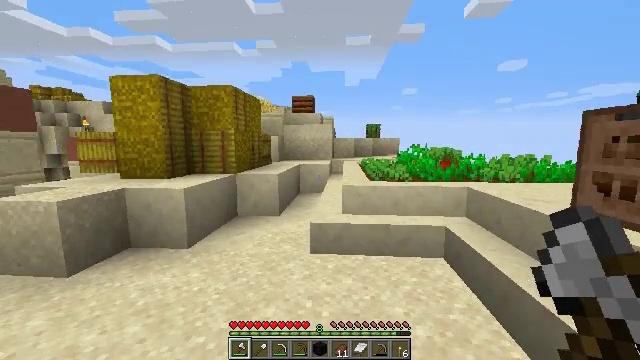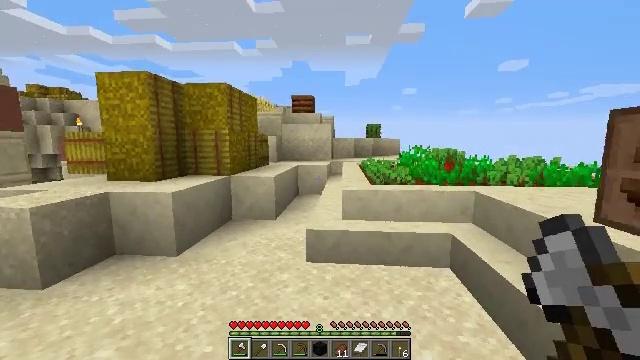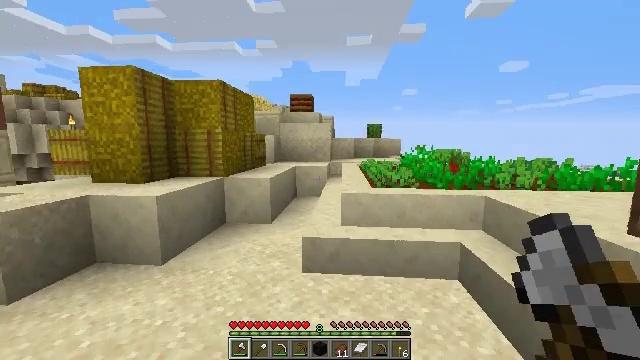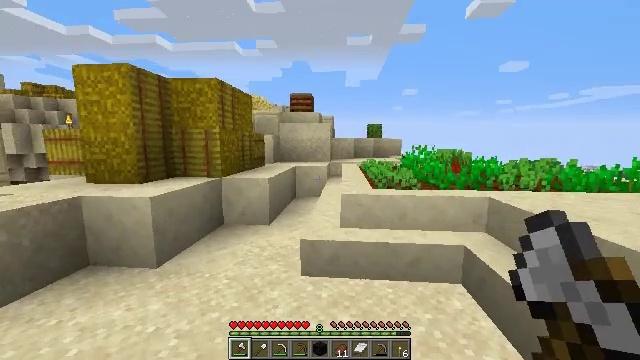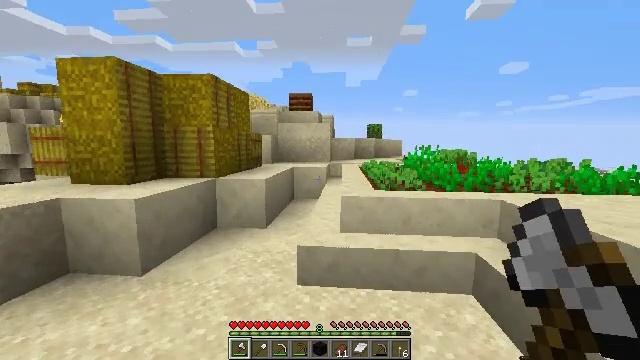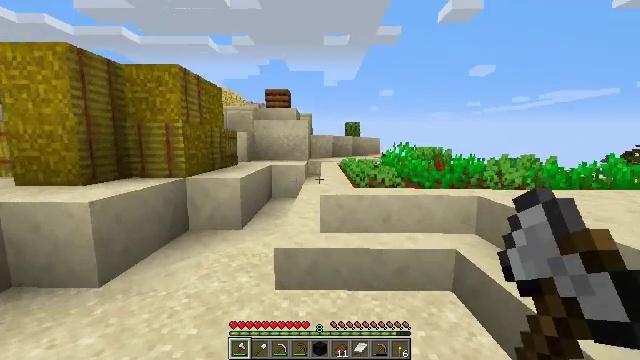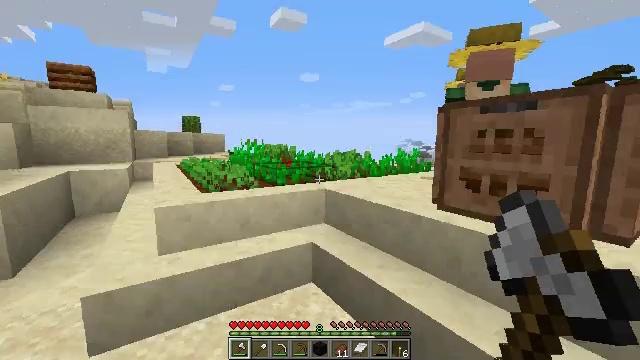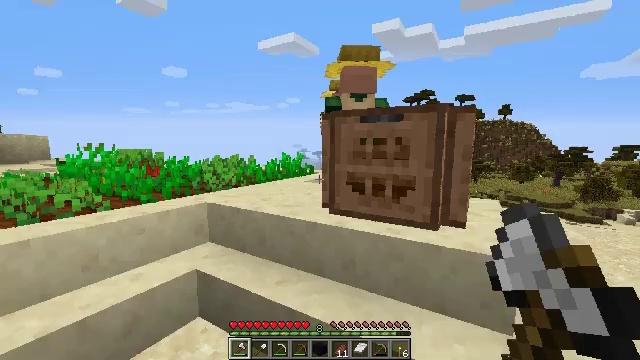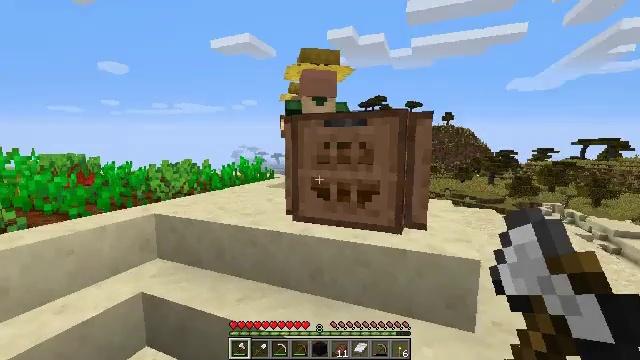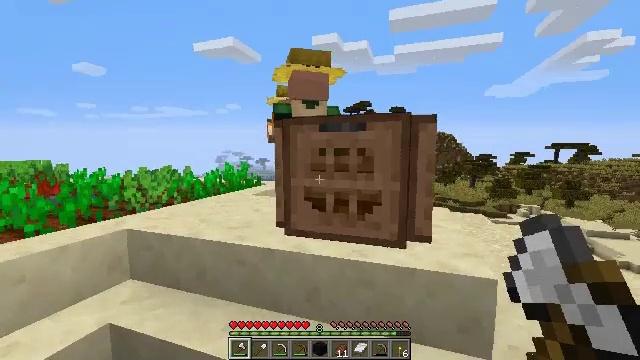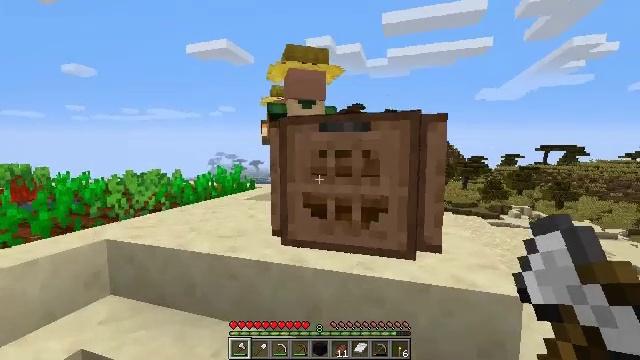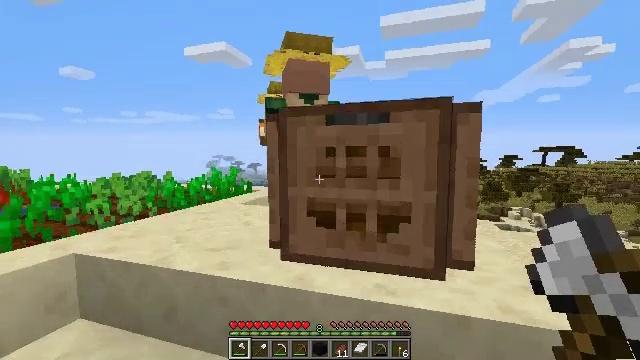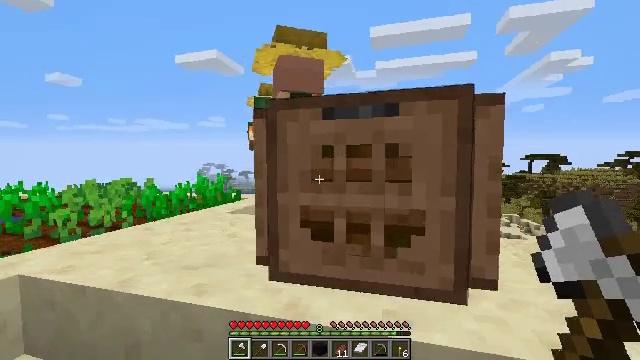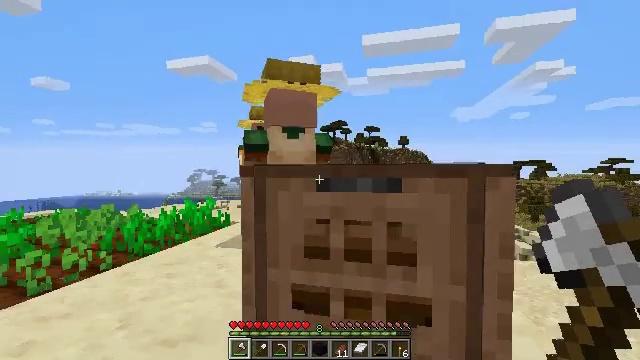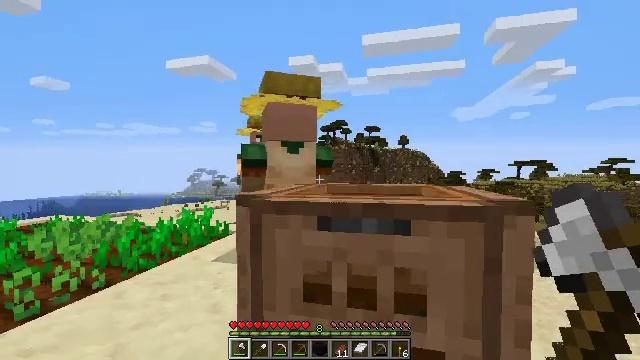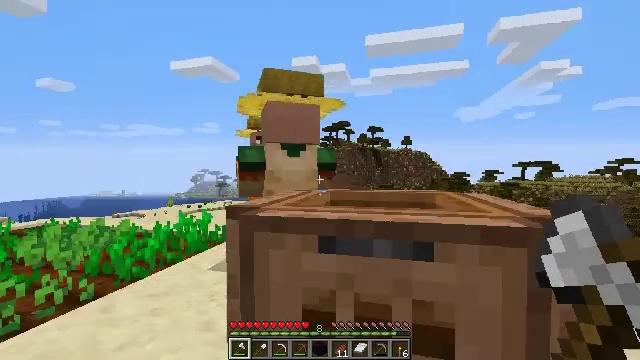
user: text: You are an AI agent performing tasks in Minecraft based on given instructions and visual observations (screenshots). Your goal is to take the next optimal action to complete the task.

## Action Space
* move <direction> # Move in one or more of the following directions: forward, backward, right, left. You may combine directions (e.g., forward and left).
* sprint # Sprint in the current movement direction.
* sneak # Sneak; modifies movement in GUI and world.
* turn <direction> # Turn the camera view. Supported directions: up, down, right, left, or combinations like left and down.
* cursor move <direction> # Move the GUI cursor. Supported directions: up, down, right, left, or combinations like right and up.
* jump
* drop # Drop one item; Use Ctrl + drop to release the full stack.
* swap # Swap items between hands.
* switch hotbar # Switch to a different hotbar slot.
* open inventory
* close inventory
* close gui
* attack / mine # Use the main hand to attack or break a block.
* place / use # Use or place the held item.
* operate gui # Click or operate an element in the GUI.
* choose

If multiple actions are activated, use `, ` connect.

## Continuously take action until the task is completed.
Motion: motion action
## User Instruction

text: Harvest the mature beetroots.
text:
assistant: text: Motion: move forward
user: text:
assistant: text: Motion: move forward
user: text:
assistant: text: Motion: move forward
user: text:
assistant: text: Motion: move forward
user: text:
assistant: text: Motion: move forward, turn right
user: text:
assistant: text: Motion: move forward, turn right
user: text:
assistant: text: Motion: move forward, turn right
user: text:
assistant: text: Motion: move forward, turn right
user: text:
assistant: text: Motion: move forward, turn right and up
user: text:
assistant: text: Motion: move forward, turn right
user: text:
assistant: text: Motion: move forward
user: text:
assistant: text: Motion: move forward, turn right and up
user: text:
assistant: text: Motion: move forward, turn right and up
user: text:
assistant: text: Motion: move forward
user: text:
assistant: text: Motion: move forward
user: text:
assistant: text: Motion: move forward, turn left
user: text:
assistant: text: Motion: move forward, turn left
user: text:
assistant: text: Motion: no_op
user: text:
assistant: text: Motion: turn down
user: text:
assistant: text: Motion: turn down
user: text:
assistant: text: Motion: turn down, use / place
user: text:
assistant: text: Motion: use / place
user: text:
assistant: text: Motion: turn right and down, use / place
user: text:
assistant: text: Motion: turn right
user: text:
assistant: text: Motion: no_op
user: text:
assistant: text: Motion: open gui
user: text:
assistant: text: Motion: no_op
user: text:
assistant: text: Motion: no_op
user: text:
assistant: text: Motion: no_op
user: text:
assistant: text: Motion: no_op